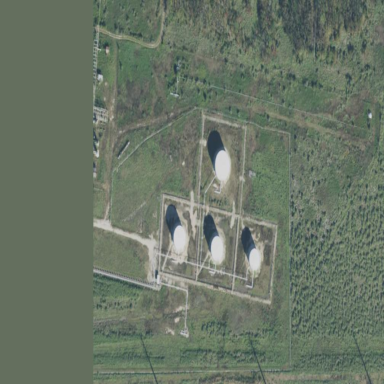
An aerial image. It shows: Industrial area designated as petroleum terminal.